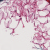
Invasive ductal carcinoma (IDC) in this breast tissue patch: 0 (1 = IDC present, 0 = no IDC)